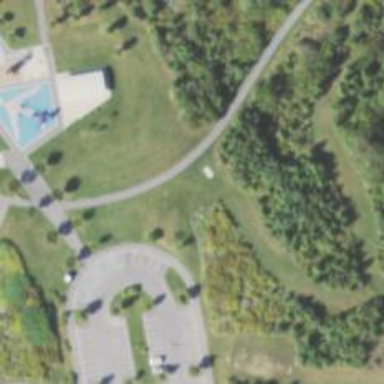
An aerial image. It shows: Disc golf course designed for leisure and sport.